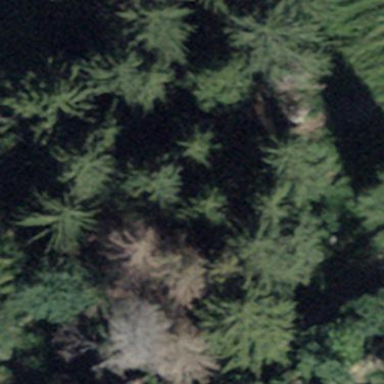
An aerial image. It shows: Beautiful woodland area.